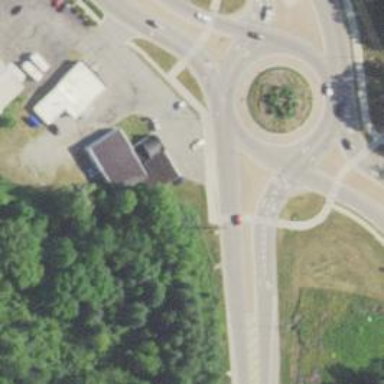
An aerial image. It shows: Primary highway intersecting roundabout.